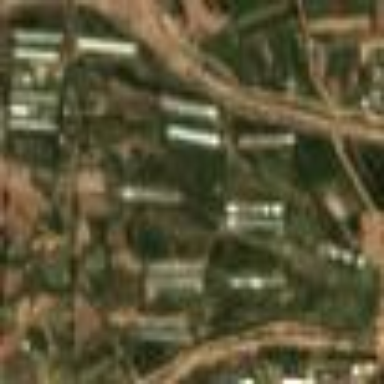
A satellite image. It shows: Farmyard used as poultry farm.